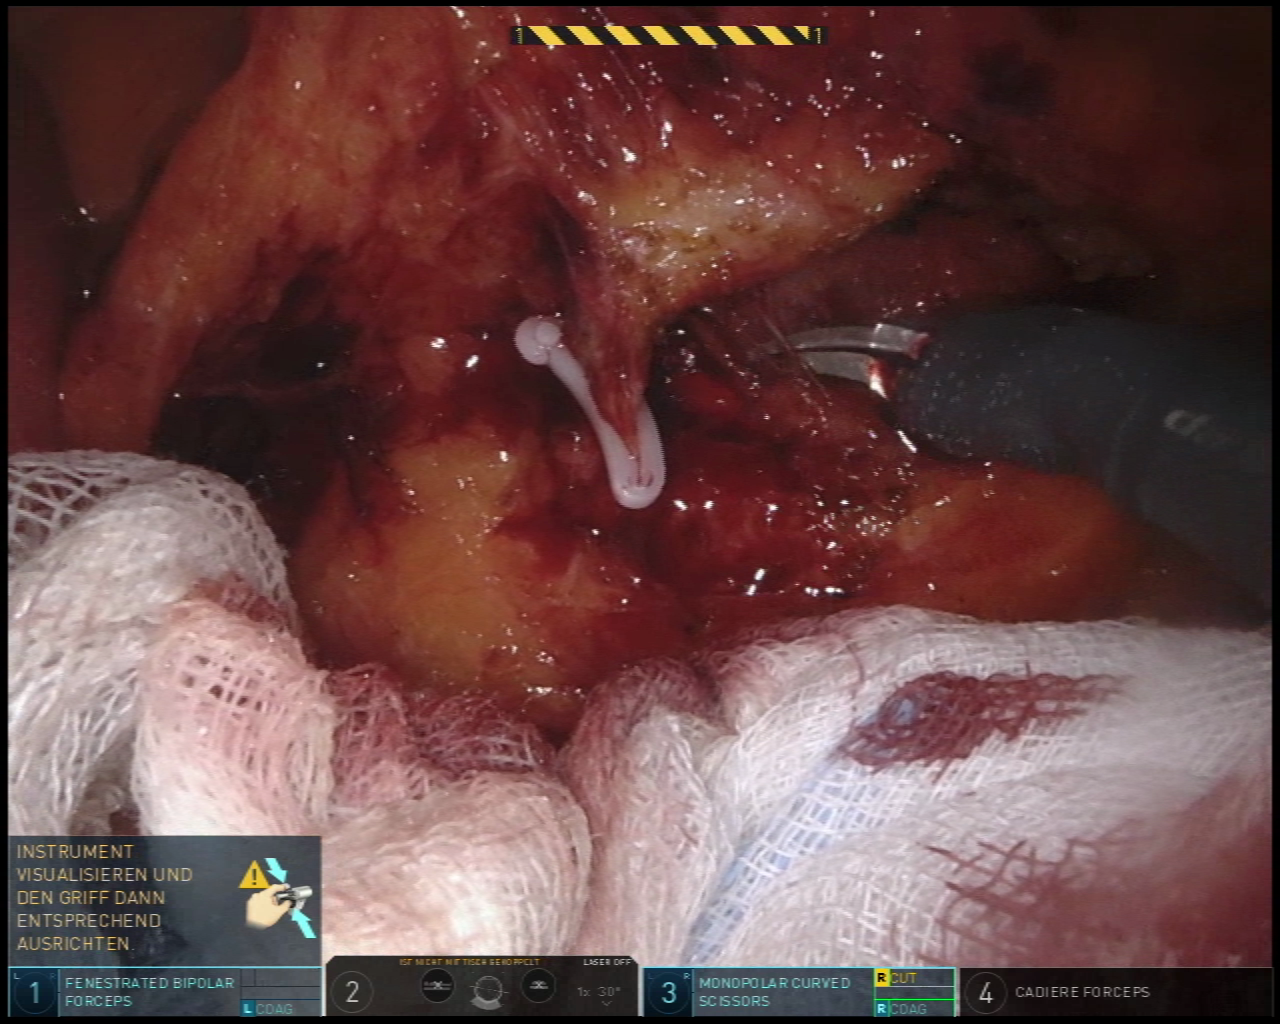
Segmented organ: inferior_mesenteric_artery
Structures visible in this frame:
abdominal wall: no
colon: no
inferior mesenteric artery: yes
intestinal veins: no
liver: no
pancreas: no
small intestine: no
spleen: no
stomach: no
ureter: no
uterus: no
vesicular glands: no